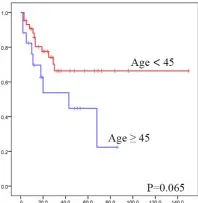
Using data from published cases, a Kaplan-Meier survival analysis was conducted to assess the impact of various risk factors. The findings revealed that Patients under 45 years of age.
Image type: pathology (h&e)